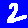
Digit: 2